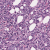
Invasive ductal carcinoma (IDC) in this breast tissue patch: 1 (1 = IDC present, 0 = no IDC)